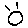
Label: sun